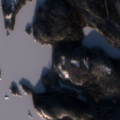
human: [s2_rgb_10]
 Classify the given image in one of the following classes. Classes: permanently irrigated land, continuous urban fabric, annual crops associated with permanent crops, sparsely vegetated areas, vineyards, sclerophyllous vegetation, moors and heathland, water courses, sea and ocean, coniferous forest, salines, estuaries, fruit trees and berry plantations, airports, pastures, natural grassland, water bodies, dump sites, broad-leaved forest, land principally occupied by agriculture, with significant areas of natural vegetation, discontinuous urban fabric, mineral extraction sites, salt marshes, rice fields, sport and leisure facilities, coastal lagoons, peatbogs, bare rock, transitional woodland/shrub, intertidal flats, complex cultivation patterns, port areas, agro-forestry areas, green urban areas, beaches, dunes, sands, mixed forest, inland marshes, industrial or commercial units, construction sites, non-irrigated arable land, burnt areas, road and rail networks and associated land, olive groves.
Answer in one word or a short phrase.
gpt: coniferous forest, mixed forest, water bodies